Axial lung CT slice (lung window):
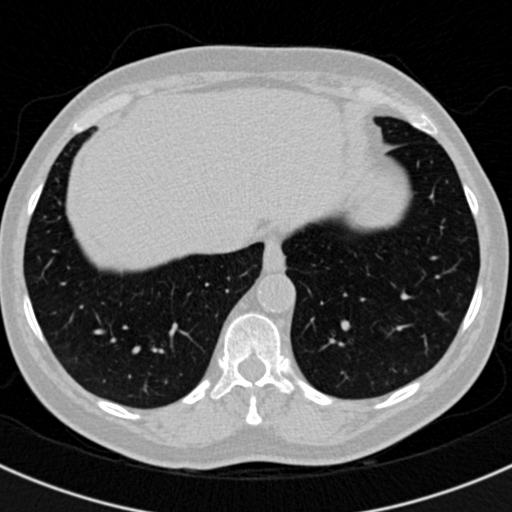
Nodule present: no